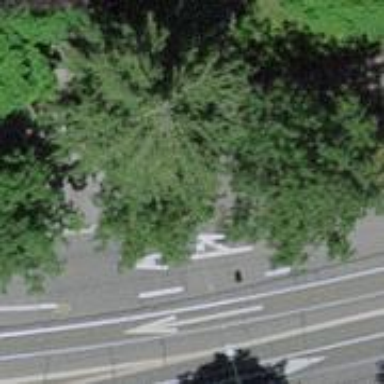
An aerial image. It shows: Avenue lined with trees.